Question: Here's an image to show what I mean:

For example on clicking the space for 12th august, I want the events and time of the events to be displayed on the table below.
(The event and time is pre defined)
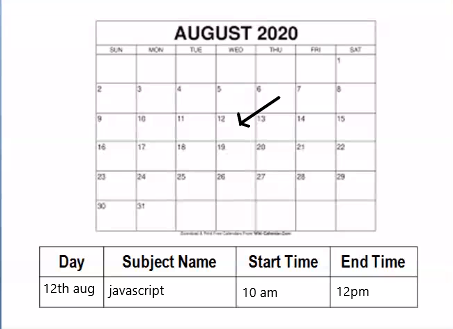
Answer: Please try this.
'''
function showevent(){
var evtable = document.getElementById("eventtable");
evtable.classList.add("active");
var row= evtable.insertRow(1);
row.insertCell(0).innerHTML = "Aug 12 2020";
row.insertCell(1).innerHTML = "Javascript";
row.insertCell(2).innerHTML = "10am";
row.insertCell(3).innerHTML = "12pm";
}
'''
'''
table,td,th{
border:1px solid #111;
padding:10px;
}
.event{display:none;}
#eventtable{display:none;margin-top:10px;}
#eventtable.active{display:table;}
'''
'''
<table id="calendar">
<tr><td colspan="7" style="text-align:center;">August 2020</td>
<tr class="weekdays">
<th scope="col">Sun</th>
<th scope="col">Mon</th>
<th scope="col">Tue</th>
<th scope="col">Wed</th>
<th scope="col">Thu</th>
<th scope="col">Fri</th>
<th scope="col">Sat</th>
</tr>
<tr class="days">
<td class="day other-month">
<div class="date">31</div>
</td>
<td class="day other-month">
<div class="date"></div>
</td>
<td class="day other-month">
<div class="date"></div>
</td>
<td class="day other-month">
<div class="date"></div>
</td>
<td class="day other-month">
<div class="date"></div>
</td>
<td class="day">
<div class="date">1</div>
</td>
<td class="day">
<div class="date">2</div>
</td>
</tr>
<tr>
<td class="day">
<div class="date">3</div>
</td>
<td class="day">
<div class="date">4</div>
</td>
<td class="day">
<div class="date">5</div>
</td>
<td class="day">
<div class="date">6</div>
</td>
<td class="day">
<div class="date">7</div>
</td>
<td class="day">
<div class="date">8</div>
</td>
<td class="day">
<div class="date">9</div>
</td>
</tr>
<tr>
<td class="day">
<div class="date">10</div>
</td>
<td class="day">
<div class="date">11</div>
</td>
<td class="day" id="onetwo" onClick="showevent()">12
</td>
<td class="day">
<div class="date">13</div>
</td>
<td class="day">
<div class="date">14</div>
</td>
<td class="day">
<div class="date">15</div>
</td>
<td class="day">
<div class="date">16</div>
</td>
</tr>
<tr>
<td class="day">
<div class="date">17</div>
</td>
<td class="day">
<div class="date">18</div>
</td>
<td class="day">
<div class="date">19</div>
</td>
<td class="day">
<div class="date">20</div>
</td>
<td class="day">
<div class="date">21</div>
</td>
<td class="day">
<div class="date">22</div>
</td>
<td class="day">
<div class="date">23</div>
</td>
</tr>
<tr>
<td class="day">
<div class="date">24</div>
</td>
<td class="day">
<div class="date">25</div>
</td>
<td class="day">
<div class="date">26</div>
</td>
<td class="day">
<div class="date">27</div>
</td>
<td class="day">
<div class="date">28</div>
</td>
<td class="day">
<div class="date">29</div>
</td>
<td class="day">
<div class="date">30</div>
</td>
</tr>
<tr>
</table>
<table id="eventtable">
<tr>
<th>Day</th>
<th>subject name</td>
<th>start time</td>
<th>end time</td>
<tr>
</table>
'''